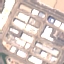
Label: Industrial